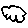
Label: cloud